Question: I noticed that when you open a solution in VS 2013 Express which contains solution folders, they load properly and the solutions builds properly. Unlike the express versions of Visual Studio 2010 which showed error messages when the solution loaded.
Here's a screenshot of the AvalonDock solution which is open in Visual Studio 2013 Express:

Since Visual Studio 2013 Express can clearly use solution folders, my question is: How do you (if you can at all) create one?
Whether it is a straightforward way from inside Visual Studio or a "hacky" way (for example) of manipulating the .sln file.
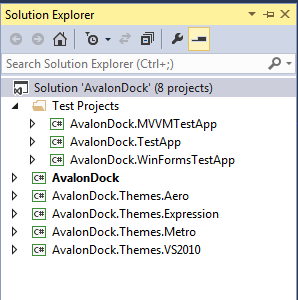
Answer: To create a new solution folder in VS2013 Express...
Open your solution file in a text editor. Add the Project line to the top of the file. If you want to add more than one then you'll have to invent some new GUIDs.
Open in VS2013, you can now rename, drag/drop projects into it etc.
'''
Microsoft Visual Studio Solution File, Format Version 12.00
# Visual Studio 2013
VisualStudioVersion = 12.0.21005.1
MinimumVisualStudioVersion = 10.0.40219.1
Project("{2150E333-8FDC-42A3-9474-1A3956D46DE8}") = "New Folder", "New Folder", " {765E7B51-3482-4523-AE2F-6299401EDD0B}"
EndProject
.
.
.
'''